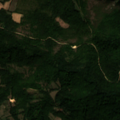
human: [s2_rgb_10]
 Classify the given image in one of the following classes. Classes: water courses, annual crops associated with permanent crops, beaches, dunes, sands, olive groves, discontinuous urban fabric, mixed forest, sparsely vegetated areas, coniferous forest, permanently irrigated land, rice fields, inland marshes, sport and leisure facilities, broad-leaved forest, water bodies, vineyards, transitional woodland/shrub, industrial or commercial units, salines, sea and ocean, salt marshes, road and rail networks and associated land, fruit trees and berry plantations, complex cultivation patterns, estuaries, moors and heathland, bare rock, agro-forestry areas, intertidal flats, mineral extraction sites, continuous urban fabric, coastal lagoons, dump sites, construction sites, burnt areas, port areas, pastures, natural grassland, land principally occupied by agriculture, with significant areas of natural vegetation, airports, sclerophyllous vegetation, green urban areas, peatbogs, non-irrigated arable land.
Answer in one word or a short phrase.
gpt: complex cultivation patterns, land principally occupied by agriculture, with significant areas of natural vegetation, broad-leaved forest, transitional woodland/shrub